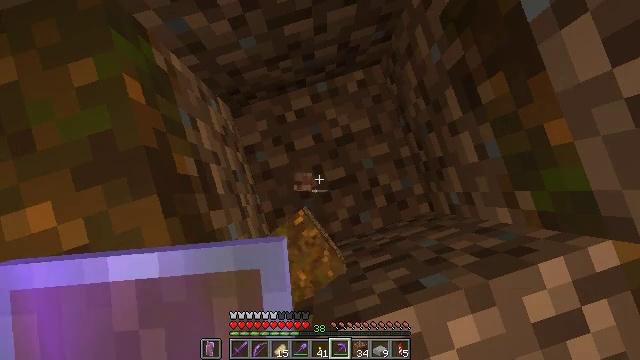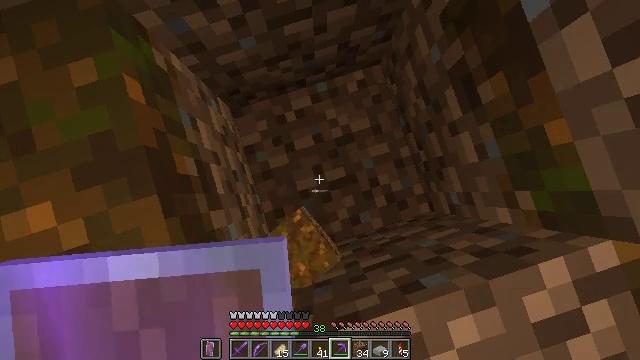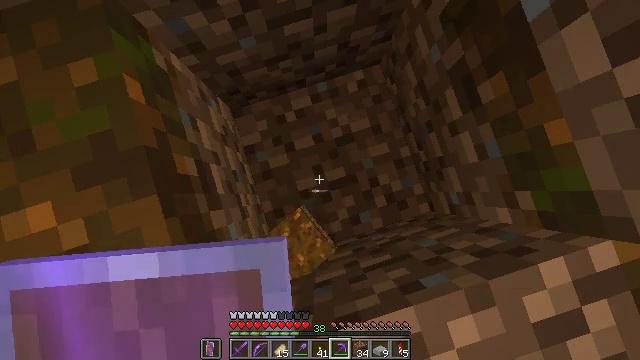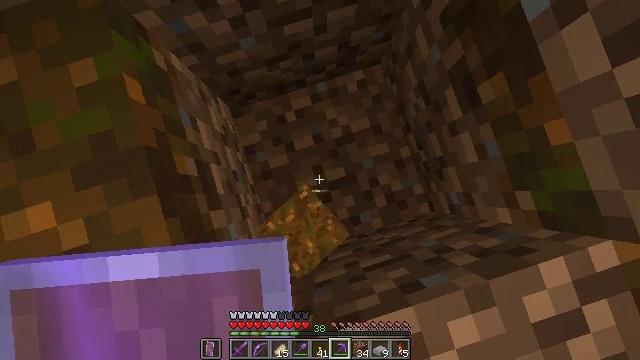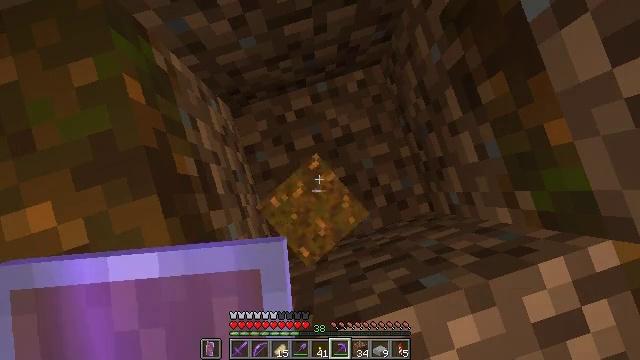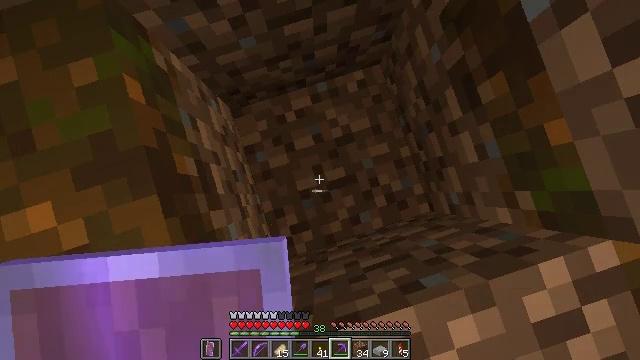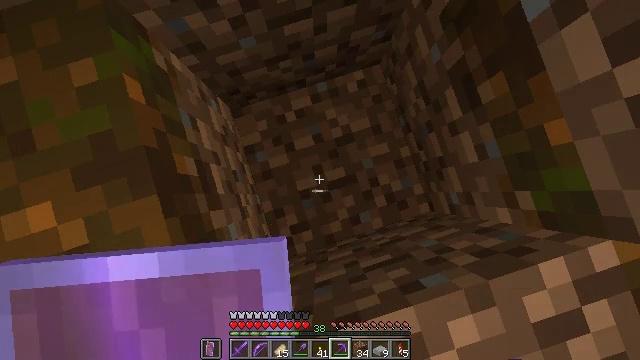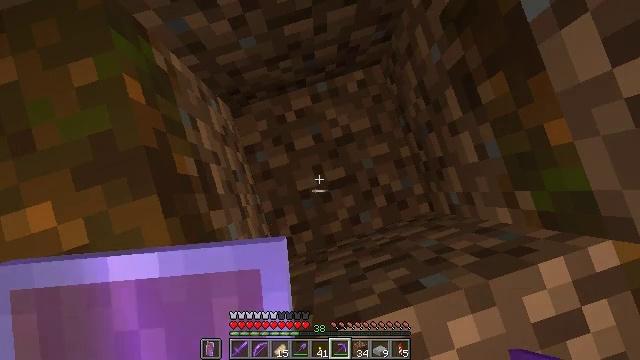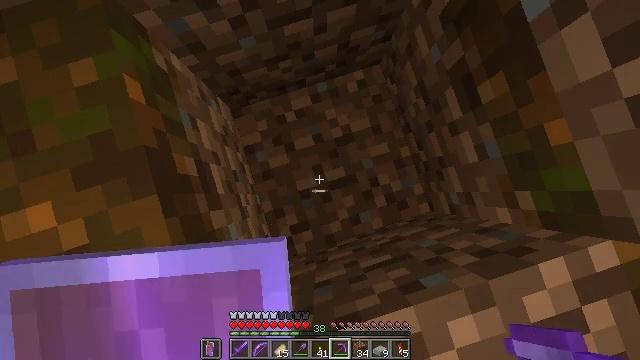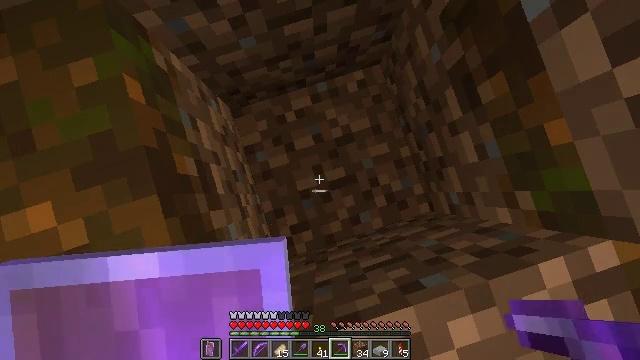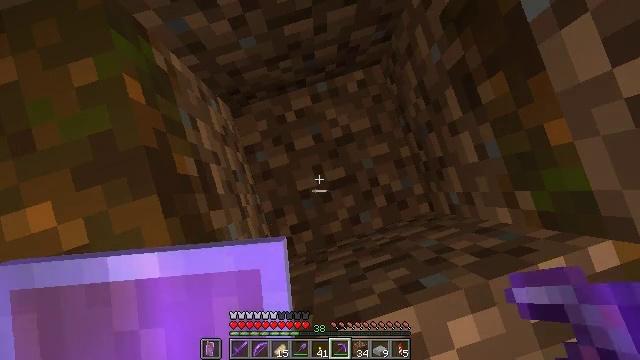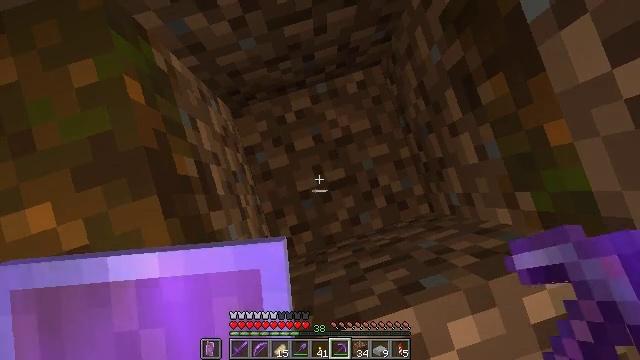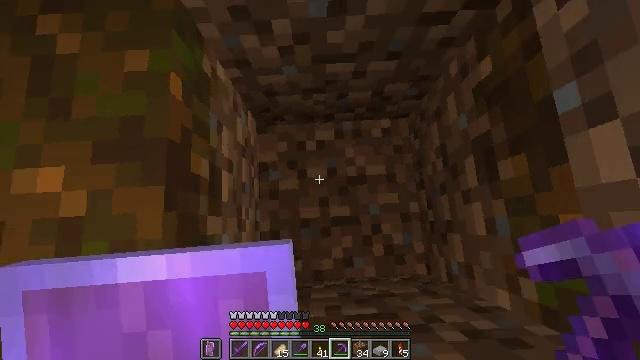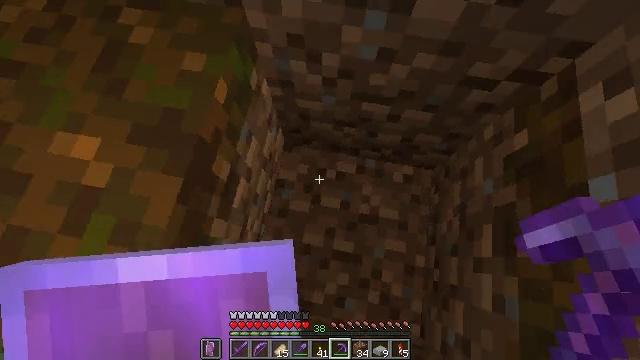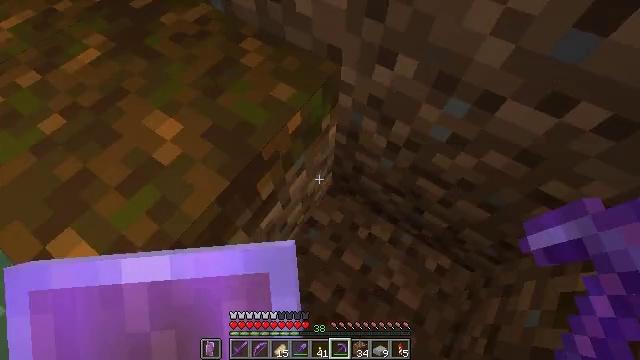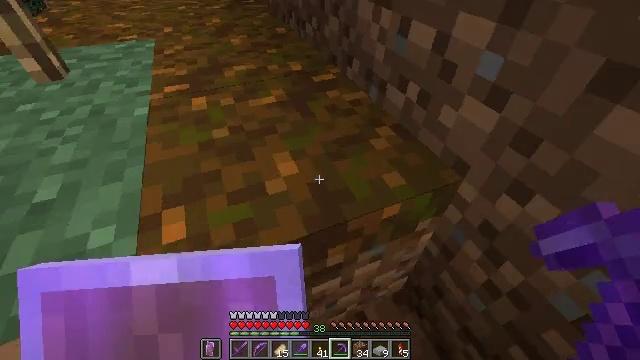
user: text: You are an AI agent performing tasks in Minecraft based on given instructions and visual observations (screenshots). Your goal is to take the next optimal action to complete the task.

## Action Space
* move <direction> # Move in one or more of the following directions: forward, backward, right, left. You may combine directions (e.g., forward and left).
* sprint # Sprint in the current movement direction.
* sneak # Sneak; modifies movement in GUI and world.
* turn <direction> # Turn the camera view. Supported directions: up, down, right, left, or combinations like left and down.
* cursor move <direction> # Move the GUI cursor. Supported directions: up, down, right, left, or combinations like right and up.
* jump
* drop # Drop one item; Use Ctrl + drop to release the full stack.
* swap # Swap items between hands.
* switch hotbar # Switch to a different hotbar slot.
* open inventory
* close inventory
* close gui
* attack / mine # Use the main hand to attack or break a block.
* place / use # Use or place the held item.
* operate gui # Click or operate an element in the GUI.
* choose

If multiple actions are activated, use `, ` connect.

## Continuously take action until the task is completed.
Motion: motion action
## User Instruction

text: Break the podzol in a taiga biome.
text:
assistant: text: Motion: no_op
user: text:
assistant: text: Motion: no_op
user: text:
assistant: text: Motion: no_op
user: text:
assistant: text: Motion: no_op
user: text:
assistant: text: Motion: no_op
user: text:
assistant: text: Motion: no_op
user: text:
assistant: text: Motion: no_op
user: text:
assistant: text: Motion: no_op
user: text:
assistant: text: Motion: no_op
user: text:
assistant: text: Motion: no_op
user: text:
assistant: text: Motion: no_op
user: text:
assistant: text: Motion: turn left and up
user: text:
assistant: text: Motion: turn left and up
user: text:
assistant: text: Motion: turn left and up
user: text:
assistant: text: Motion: turn left and up
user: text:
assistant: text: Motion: turn left and up
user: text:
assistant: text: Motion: attack / mine
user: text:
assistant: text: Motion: turn down, attack / mine
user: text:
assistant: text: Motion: turn down, attack / mine
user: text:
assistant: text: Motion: attack / mine
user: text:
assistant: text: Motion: attack / mine
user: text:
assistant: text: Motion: attack / mine
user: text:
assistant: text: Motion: attack / mine
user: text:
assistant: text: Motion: attack / mine
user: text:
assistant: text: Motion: attack / mine
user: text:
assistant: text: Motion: attack / mine
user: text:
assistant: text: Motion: attack / mine
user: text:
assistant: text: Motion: no_op
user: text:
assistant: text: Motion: turn right
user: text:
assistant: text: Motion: turn right and up